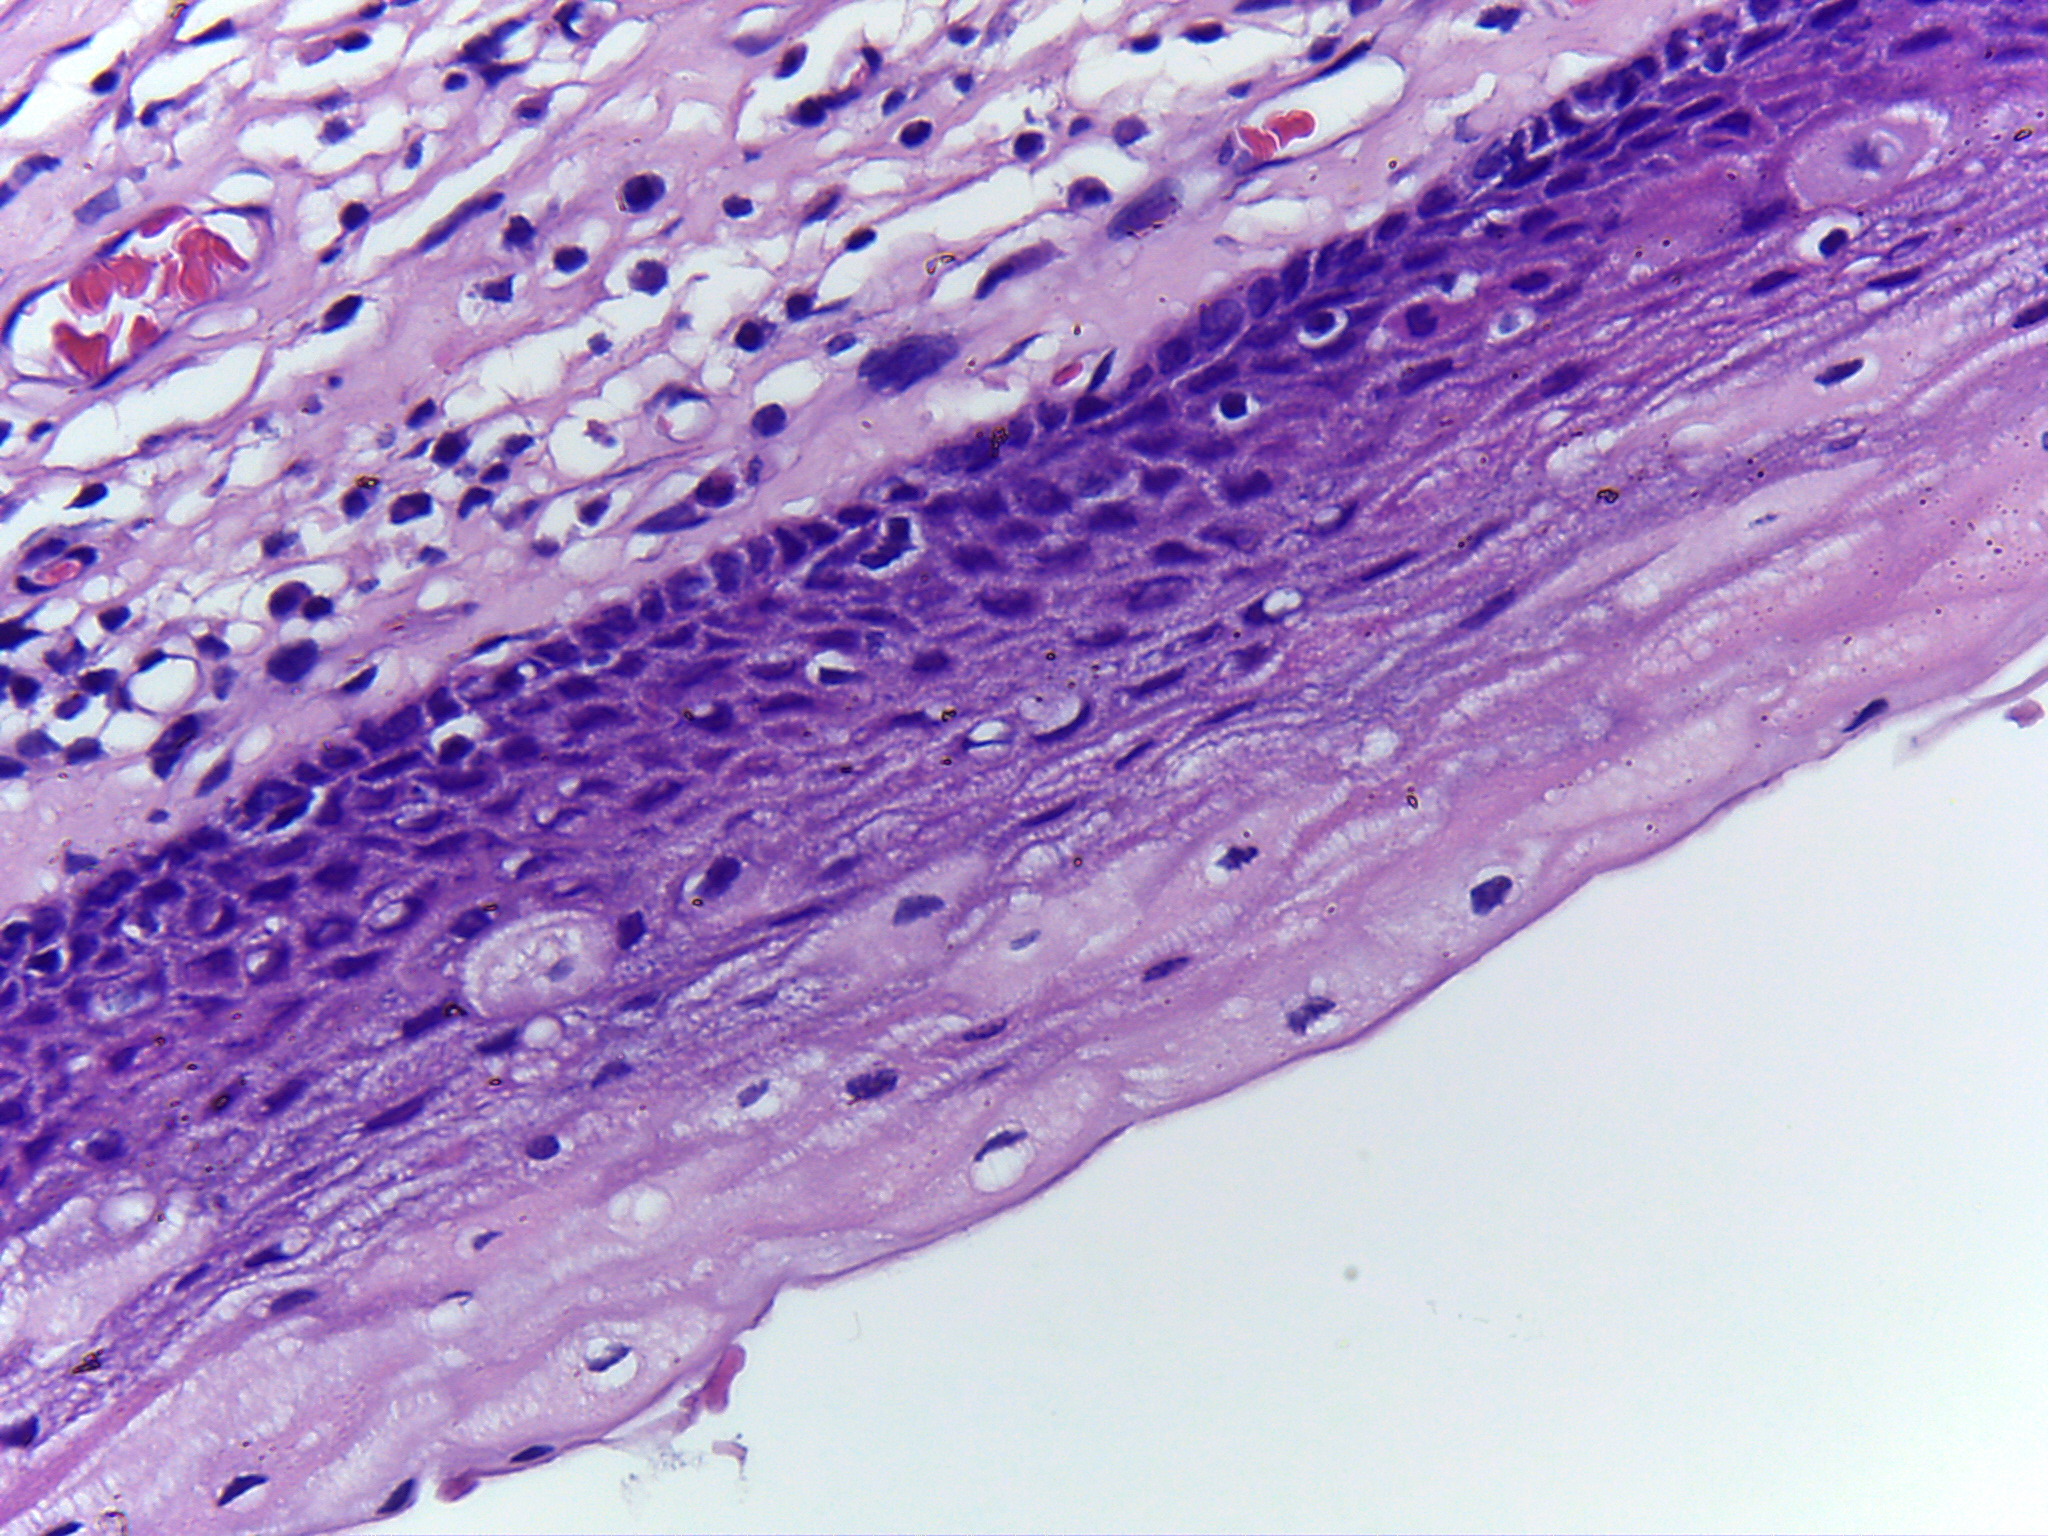
Diagnosis: Normal